Question: I have a DLL Com Server, actually used only by one old Delphi exe-application.
COM Server is written many years ago (not by me) in C++ ATL. It implements callbacks (event - is it the same?) - using outgoing interface 'IConnectionPointImpl'. Class Factory is singleton (marked with 'DECLARE_CLASSFACTORY_SINGLETON')
Now it is required that this COM Server have to be shared between more than one clients: both Delphi and C# (.NET 2.0, VS2008). I put it as 'DllSurrogate' and now I can use it from multiple Delphi clients, using class inherited from 'TOleServer', overriding 'GetServer' method to use always 'CoCreateInstance' (because 'GetActiveObject' usually fails) and it's working.
Now I need to consume it from C# WinService and I don't know from where to start.
I wrote a little C# Hello-world which use WinApi 'CoCreateInstance' and 'DllImport("ole32.dll")' - I am able to connect to existing instance from COM Server but cannot subscribe to events.
Here is the DLL META-DATA imported by VS:

I don't know if this is correct way.
Here is aproximative code:
'''
using System;
using System.Collections.Generic;
using System.Text;
using SWLMLib;
using System.Runtime.InteropServices;
using System.Runtime.InteropServices.ComTypes;
namespace TestSWLM
{
[Flags]
enum CLSCTX : uint
{
//... defines here CLSCTX
}
class Program
{
[DllImport("ole32.dll", EntryPoint = "CoCreateInstance", CallingConvention = CallingConvention.StdCall)]
static extern UInt32 CoCreateInstance([In, MarshalAs(UnmanagedType.LPStruct)] Guid rclsid,
IntPtr pUnkOuter, UInt32 dwClsContext, [In, MarshalAs(UnmanagedType.LPStruct)] Guid riid,
[MarshalAs(UnmanagedType.IUnknown)] out object rReturnedComObject);
public static void AboutExpireHandler(IFeature pFeature, int HoursRemained)
{
Console.WriteLine("AboutExpireHandler, pFeature = {0}", pFeature.Code);
}
static void Main(string[] args)
{
try
{
SWLMLib.ISWMgr lintfSWLMgr = null;
object instance = null;
UInt32 dwRes = CoCreateInstance(new Guid("8EAAFAD7-73F8-403B-A53B-4400E16D8EDF"), IntPtr.Zero, (uint)CLSCTX.CLSCTX_LOCAL_SERVER,
new Guid("<PHONE>-C000-<PHONE>"), out instance);
SWLMLib.SWMgrClass lSWLMgr = null;
unsafe
{
lintfSWLMgr = (instance as SWLMLib.ISWMgr);
Type liType = instance.GetType();
}
if (lintfSWLMgr != null)
{
IntPtr iuknw = Marshal.GetIUnknownForObject(lintfSWLMgr);
IntPtr ipointer = IntPtr.Zero;
Guid lICPCGuid = typeof(IConnectionPointContainer).GUID;
Guid lICPGuid = typeof(IConnectionPoint).GUID;
Guid lIEv = new Guid("{C13A9D38-4BB0-465B-BF4A-487F371A5538}");
IConnectionPoint lCP = null;
IConnectionPointContainer lCPC = null;
Int32 r = Marshal.QueryInterface(iuknw, ref lICPCGuid, out ipointer);
lCPC = (IConnectionPointContainer)Marshal.GetObjectForIUnknown(ipointer);
lCPC.FindConnectionPoint(ref lIEv, out lCP);
Int32 outID;
lCP.Advise(???, out outID); // HERE I don't know what to do further
lIEvEv.FeatureAboutToExpire += AboutExpireHandler;
}
}
catch (Exception E)
{
Console.WriteLine(E.Message);
throw;
}
Console.ReadLine();
}
}
}
'''
Any Advices, links and know-hows are welcome.
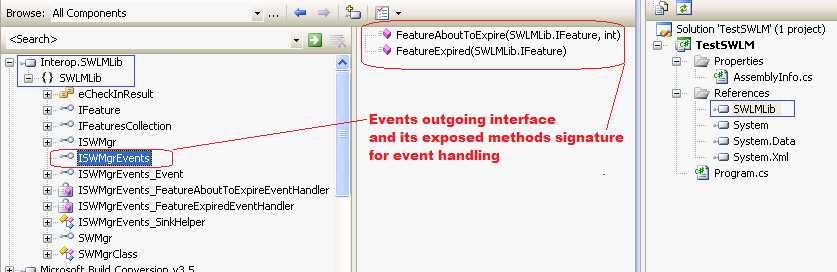
Answer: It seems that I succeeded to connect to- and handle Events of DLL (in-proc) Com Server.
1. I put COM Server as DLL Surrogate (HowTo here).
2. Delphi Client Side - form my COM Wrapper Class, inheriting from TOleServer Class I overridden GetServer Method:
'function TSWMgr.GetServer: IUnknown; begin OleCheck(CoCreateInstance(ServerData^.ClassId, nil, CLSCTX_LOCAL_SERVER, IUnknown, Result)); end;'
1. C# (Hello-World Client) side (after consulting some HowTos like this):
//using SWLMLib;
//using System.Runtime.InteropServices;
//using System.Runtime.InteropServices.ComTypes;
'''
[Flags]
enum ReturnCode : uint
{
S_OK = 0, S_FALSE = 1, REGDB_E_CLASSNOTREG = 0x80040154, CLASS_E_NOAGGREGATION = 0x80040110, E_NOINTERFACE = 0x80004002, E_POINTER = 0x80004003
}
[Flags]
enum CLSCTX : uint
{
CLSCTX_INPROC_SERVER = 0x1, CLSCTX_INPROC_HANDLER = 0x2, CLSCTX_LOCAL_SERVER = 0x4,
//... //others
CLSCTX_ALL = CLSCTX_SERVER | CLSCTX_INPROC_HANDLER
}
/// <summary>
/// Sink Class implementig COM Server outgoing interface SWLMLib.ISWMgrEvents
/// </summary>
[ClassInterface(ClassInterfaceType.None)]
class MySink : SWLMLib.ISWMgrEvents
{
public void FeatureAboutToExpire(SWLMLib.IFeature pFeature, int HoursRemained)
{
Console.WriteLine("{0} FeatureAboutToExpire: Feature {1} Hours={2}", DateTime.Now, pFeature.Code, HoursRemained);
Marshal.ReleaseComObject(pFeature); //WTF??? Without this line COM Server object is not released!
}
public void FeatureExpired(SWLMLib.IFeature pFeature)
{
Console.WriteLine("FeatureExpired: Feature {0}", pFeature.Code);
Marshal.ReleaseComObject(pFeature); //Without this line COM Server object is not released!
}
}
class Program
{
//Import "CoCreateInstance" to play with run context of created COM-object (3rd parameter)
[DllImport("ole32.dll", EntryPoint = "CoCreateInstance", CallingConvention = CallingConvention.StdCall)]
static extern UInt32 CoCreateInstance([In, MarshalAs(UnmanagedType.LPStruct)] Guid rclsid,
IntPtr pUnkOuter, UInt32 dwClsContext, [In, MarshalAs(UnmanagedType.LPStruct)] Guid riid,
[MarshalAs(UnmanagedType.IUnknown)] out object rReturnedComObject);
static void Main(string[] args)
{
try
{
Guid SWMgrClassObjectGuid = typeof(SWLMLib.SWMgrClass).GUID; //{8EAAFAD7-73F8-403B-A53B-4400E16D8EDF}
Guid IUnknownGuid = new Guid("<PHONE>-C000-<PHONE>"); //Can it be written in more pretty style?
SWLMLib.ISWMgr lintfSWLMgr = null;
/* This will create IN-PROC Server because, it seems CoCreateInstance will be invoked with CLSCTX_INPROC_SERVER flag settled
Type type = Type.GetTypeFromCLSID(SWMgrClassObjectGuid), true);
object instance0 = Activator.CreateInstance(type);
lintfSWLMgr = (instance0 as SWLMLib.ISWMgr); */
Guid Ev1 = typeof(ISWMgrEvents).GUID;
object instance = null;
unsafe
{
UInt32 dwRes = CoCreateInstance(SWMgrClassObjectGuid,
IntPtr.Zero,
(uint)(CLSCTX.CLSCTX_LOCAL_SERVER), //if OR with CLSCTX_INPROC_SERVER then INPROC Server will be created, because of DLL COM Server
IUnknownGuid,
out instance);
if (dwRes != 0)
{
int iError = Marshal.GetLastWin32Error();
Console.WriteLine("CoCreateInstance Error = {0}, LastWin32Error = {1}", dwRes, iError);
return;
}
lintfSWLMgr = (instance as SWLMLib.ISWMgr);
}
if (lintfSWLMgr != null)
{
//lintfSWLMgr.InitializeMethod(...); //Initialize object
//Find Connection Point for Events
Guid ISWMgrEventsGuid = typeof(SWLMLib.ISWMgrEvents).GUID; //{C13A9D38-4BB0-465B-BF4A-487F371A5538} Interface for Evenets Handling
IConnectionPoint lCP = null;
IConnectionPointContainer lCPC = (instance as IConnectionPointContainer);
lCPC.FindConnectionPoint(ref ISWMgrEventsGuid, out lCP);
MySink lSink = new MySink();
Int32 dwEventsCookie;
lCP.Advise(lSink, out dwEventsCookie);
Console.WriteLine("Waiting for Events Handling...");
Console.WriteLine("Press ENTER to Exit...");
Console.ReadLine(); // Until Eneter is not hit, the events arrive properly
//Here starting to Unsubscribe for Events and Com Objects CleanUP
lCP.Unadvise(dwEventsCookie);
Marshal.ReleaseComObject(lCP);
Marshal.ReleaseComObject(lintfSWLMgr);
}
}
catch (Exception E)
{
Console.WriteLine(E.Message);
throw;
}
}
}
'''
Maybe this is not the best way (like TblImp.exe and or COM Wrappers) but this raw way works.